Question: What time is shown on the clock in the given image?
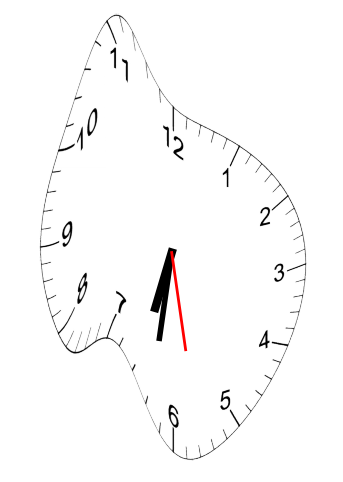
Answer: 06:31:28